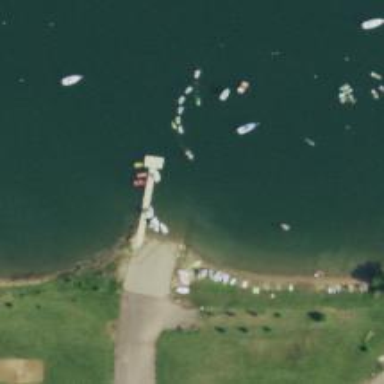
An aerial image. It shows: Slipway on leisure land.